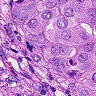
Metastatic tissue present: yes